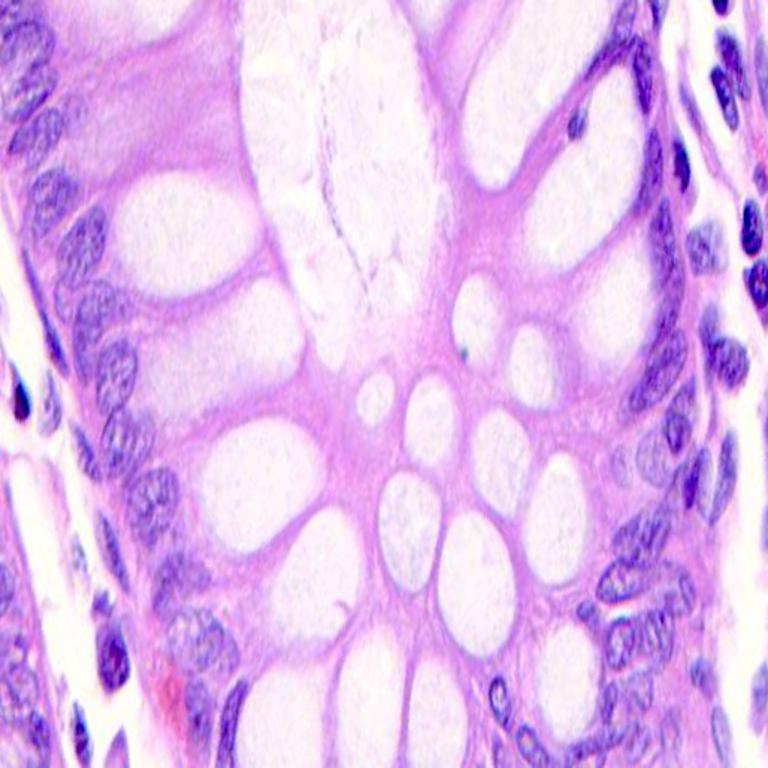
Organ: colon
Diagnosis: benign